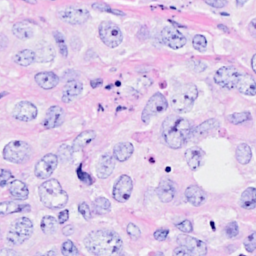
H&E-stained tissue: Breast